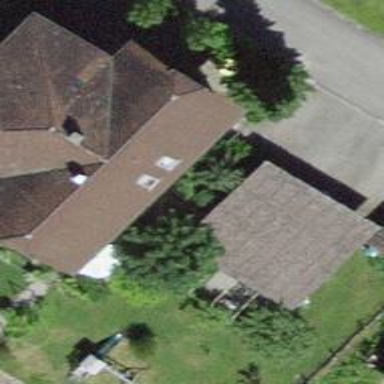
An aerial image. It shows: Garage building.